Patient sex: F
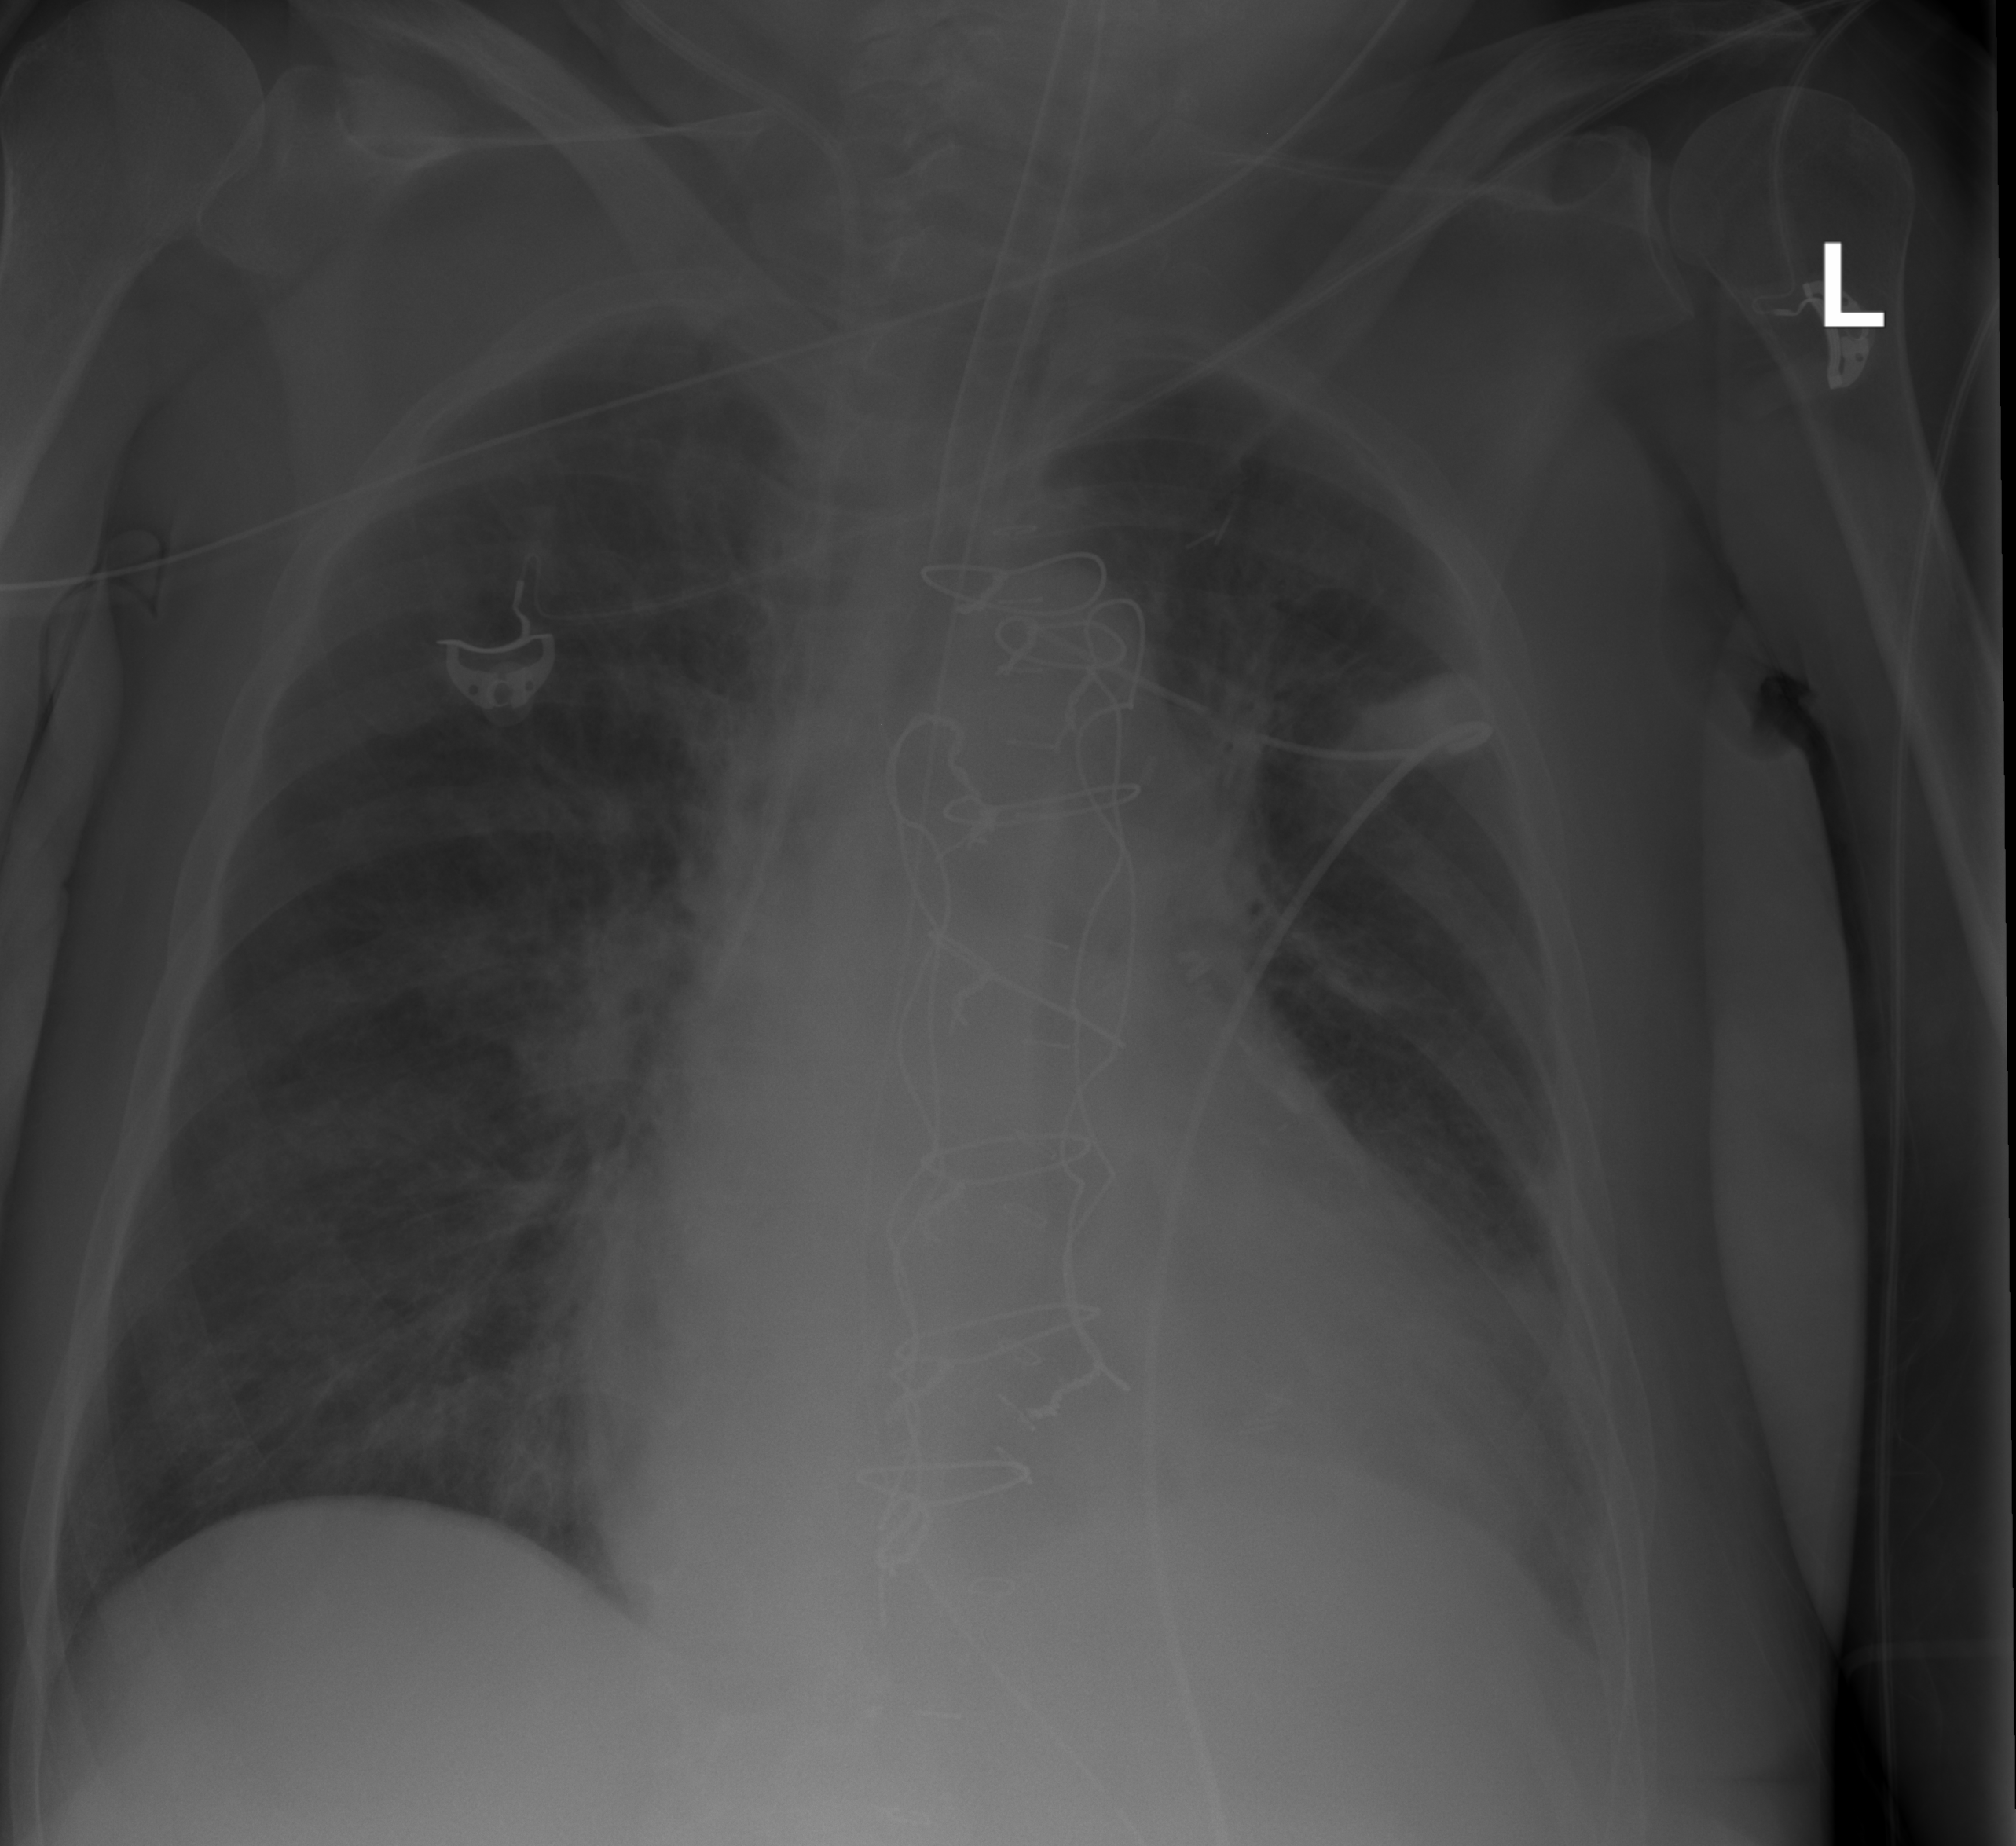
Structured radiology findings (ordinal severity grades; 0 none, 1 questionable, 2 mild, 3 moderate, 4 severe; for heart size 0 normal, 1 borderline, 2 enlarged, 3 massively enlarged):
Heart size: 2
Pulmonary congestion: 2
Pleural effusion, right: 0
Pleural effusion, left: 1
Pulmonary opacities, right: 0
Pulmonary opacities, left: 0
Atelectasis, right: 0
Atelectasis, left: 2